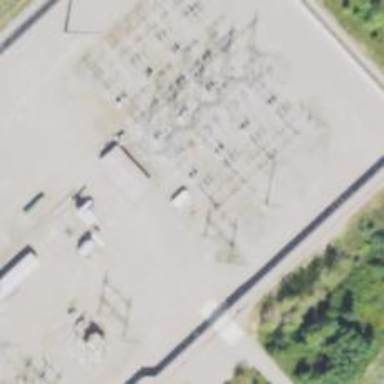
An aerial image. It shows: Switch for power supply.